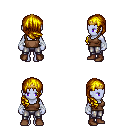
a pixel art fantasy rpg character, female body template, dark elf, purple skin, brown pirate shirt, metal pants, blonde right-swept hairstyle, gold tiara, white cloth bandages, brown shoes, four views (front, back, left, right), 2x2 character sprite sheet, small pixel art, hard edges, no anti-aliasing